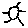
Label: sun